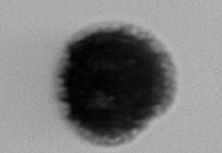
Label: Gonyaulax